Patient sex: M
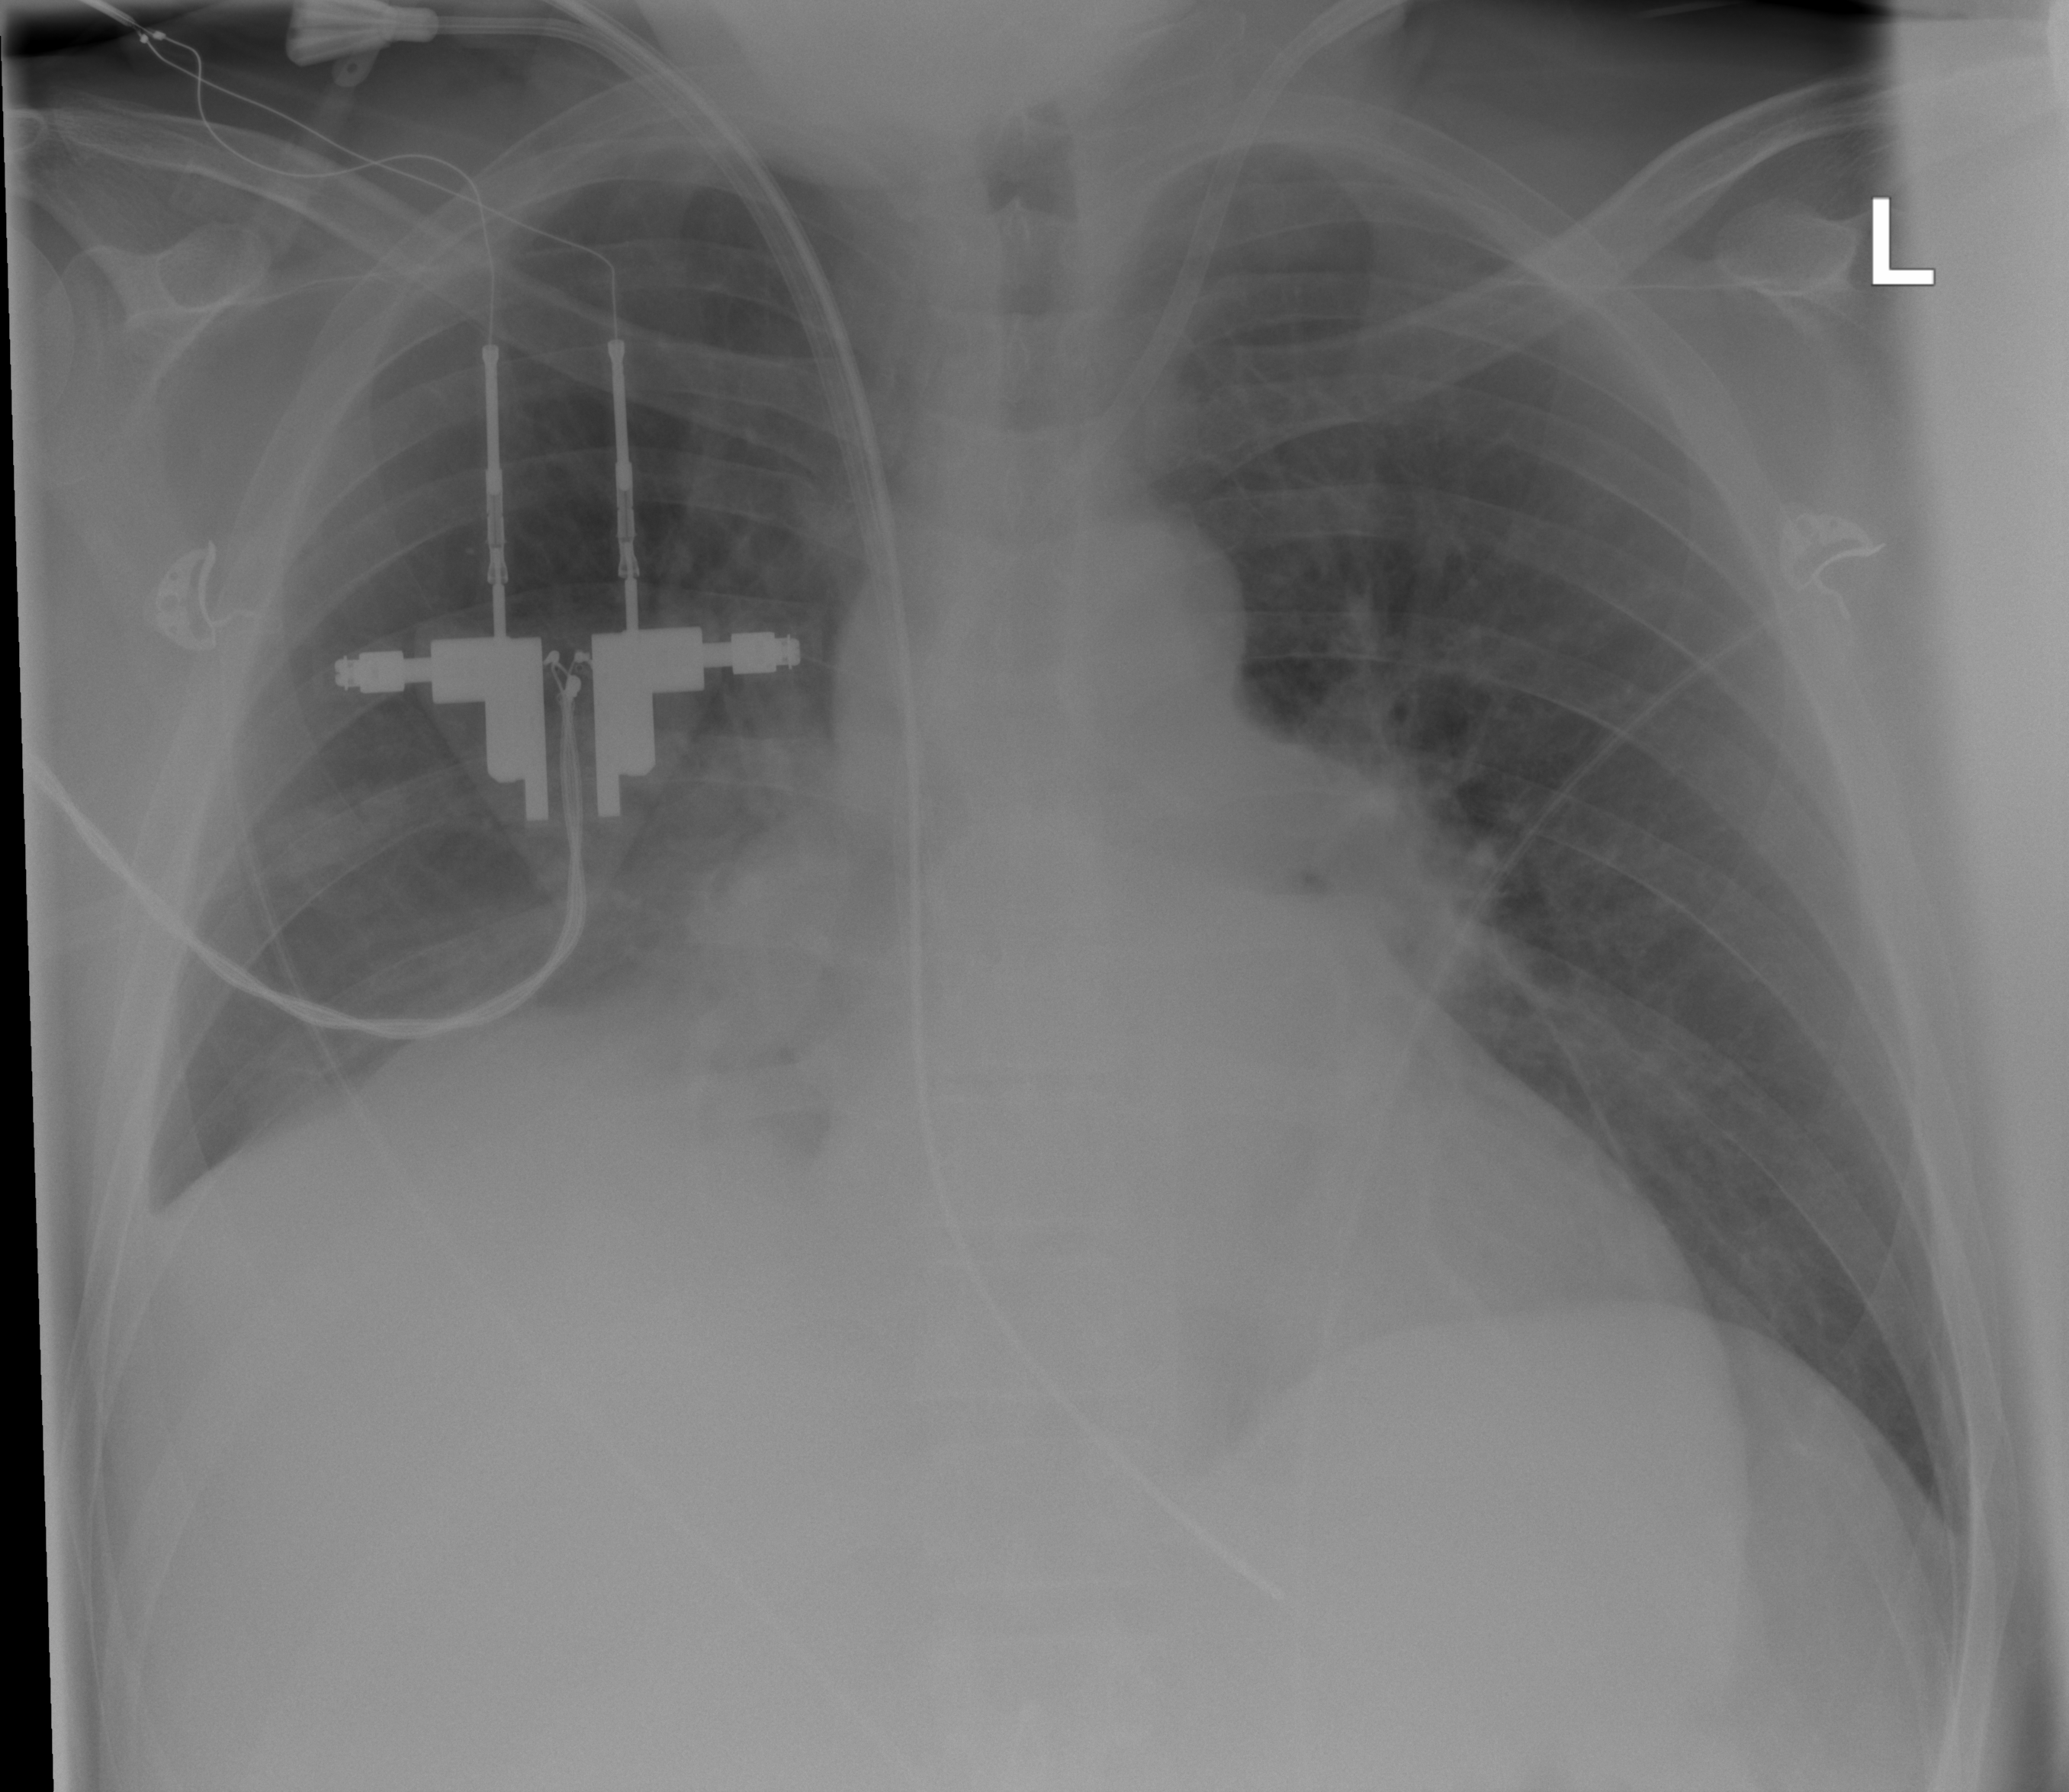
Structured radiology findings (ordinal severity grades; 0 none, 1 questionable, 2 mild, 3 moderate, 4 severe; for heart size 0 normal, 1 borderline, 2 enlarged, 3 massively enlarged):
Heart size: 2
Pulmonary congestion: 0
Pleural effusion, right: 2
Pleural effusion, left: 0
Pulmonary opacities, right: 2
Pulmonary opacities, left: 0
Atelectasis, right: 2
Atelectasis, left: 0